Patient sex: F
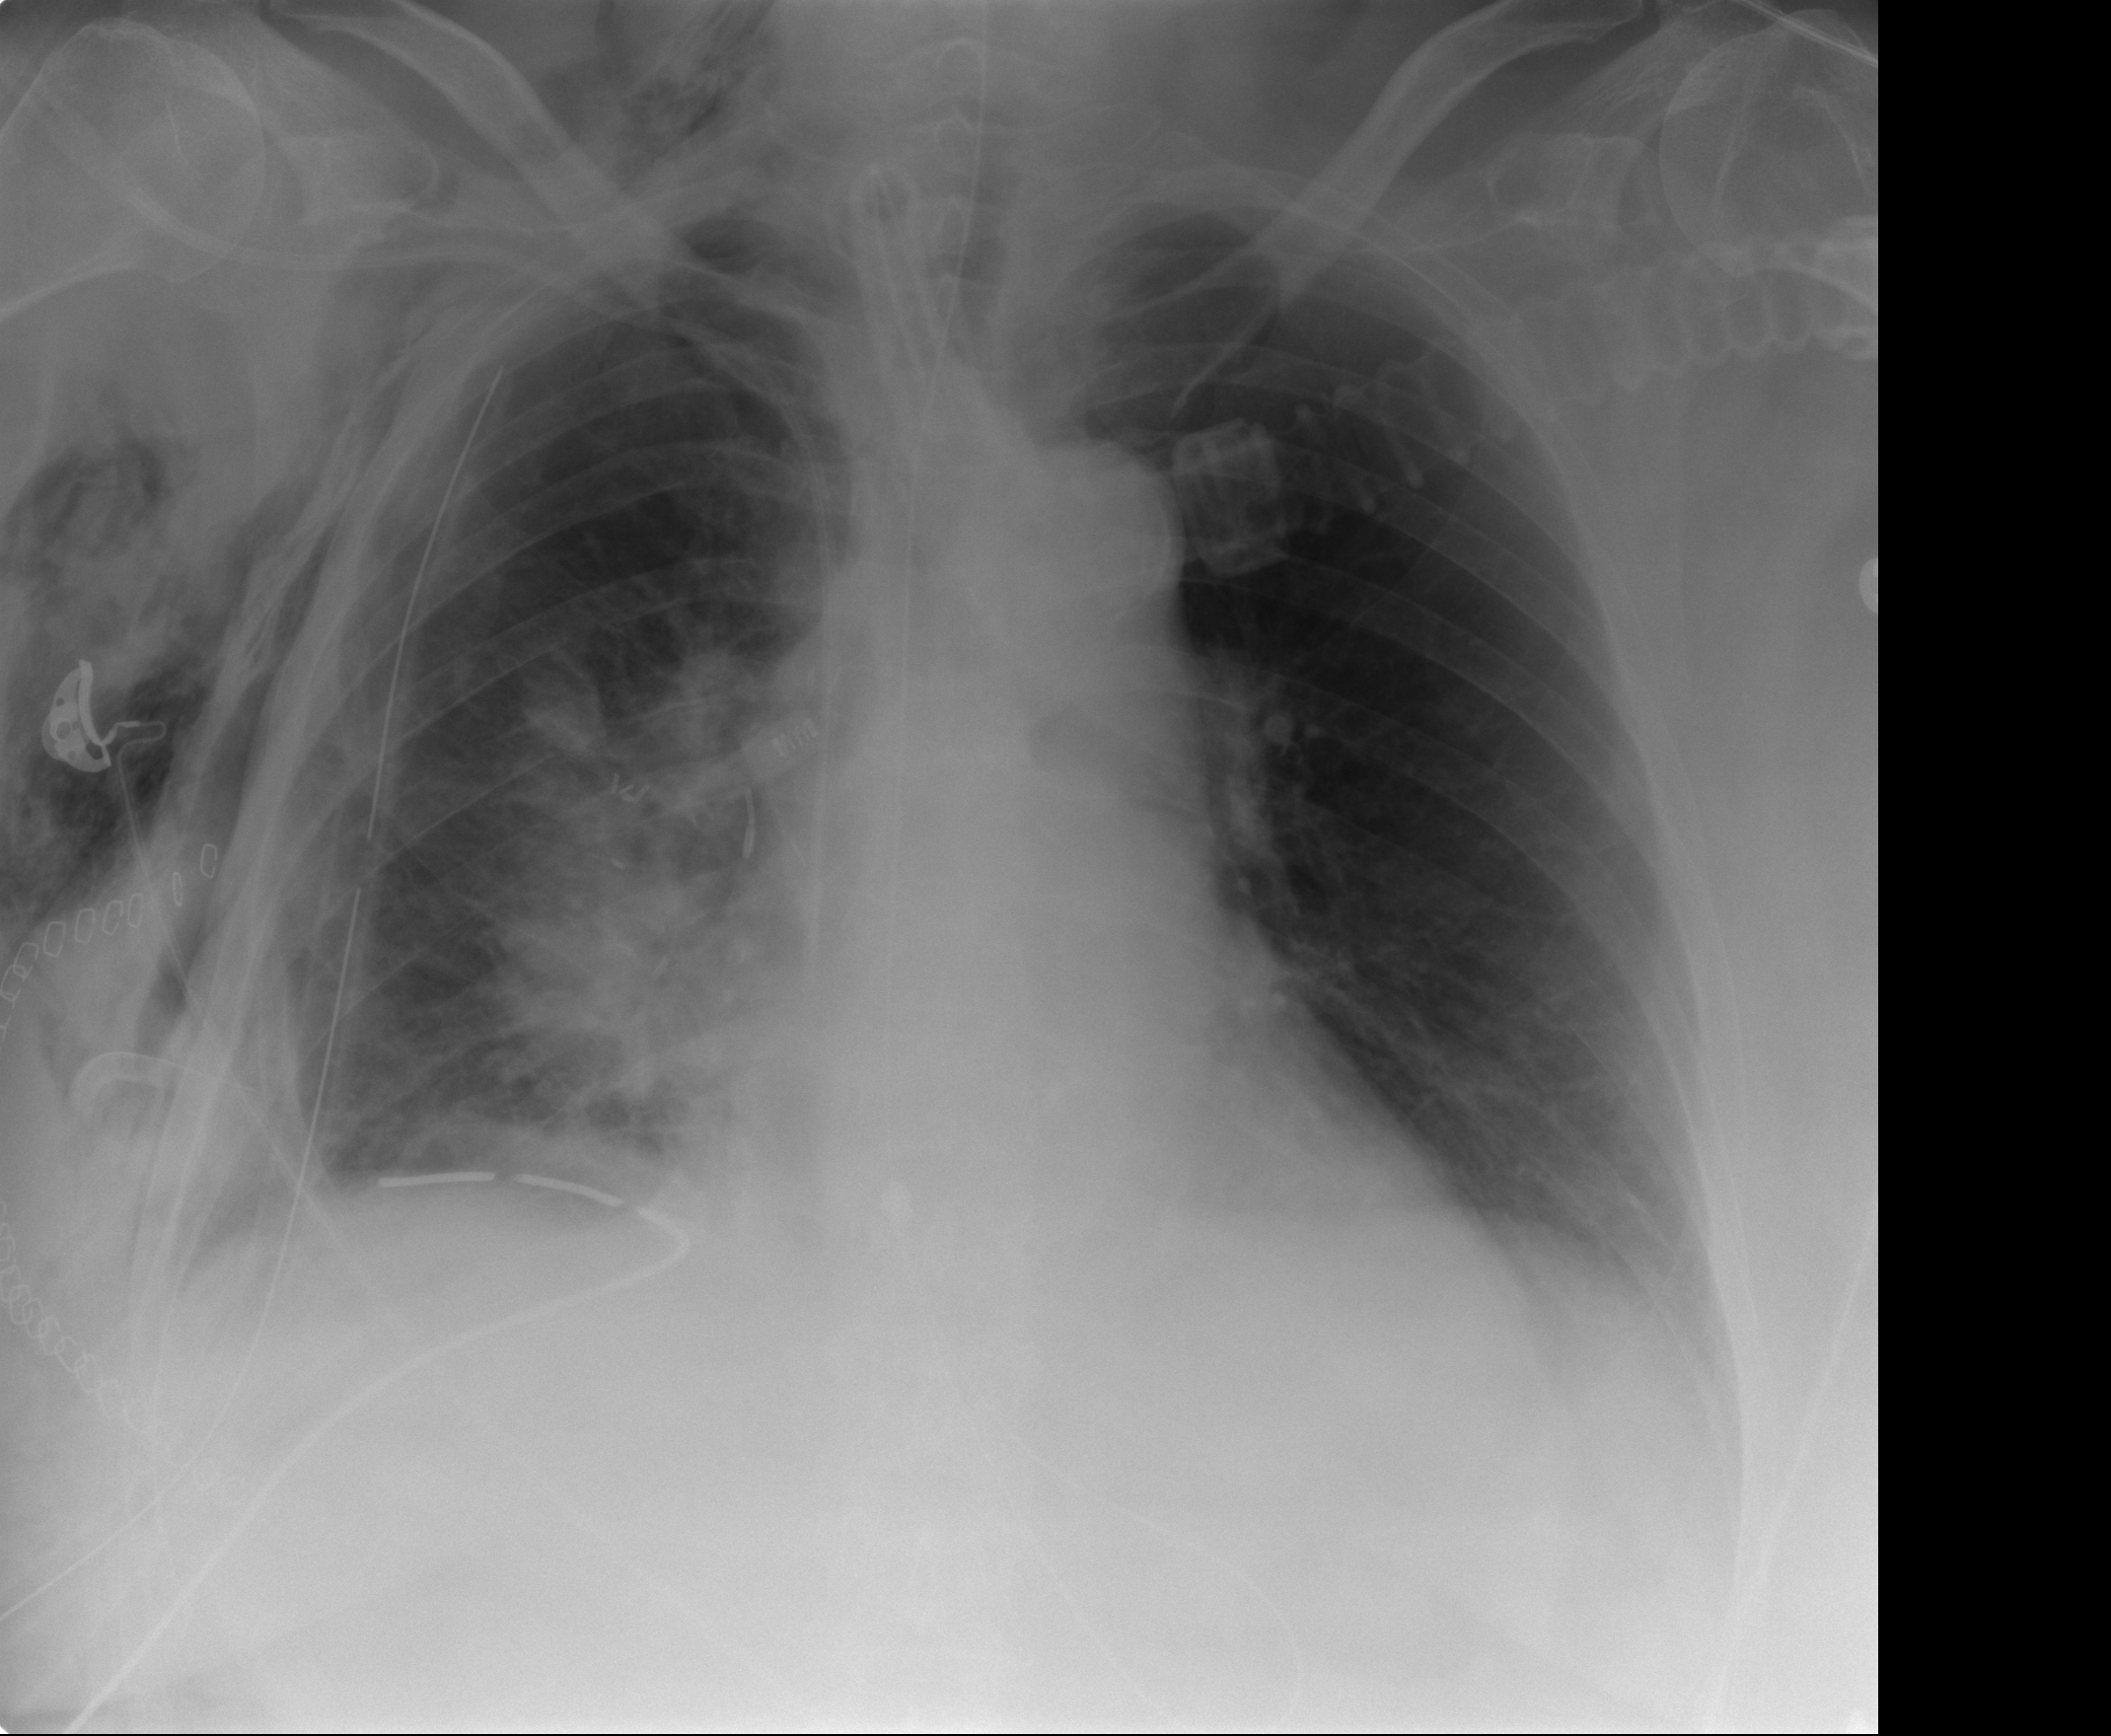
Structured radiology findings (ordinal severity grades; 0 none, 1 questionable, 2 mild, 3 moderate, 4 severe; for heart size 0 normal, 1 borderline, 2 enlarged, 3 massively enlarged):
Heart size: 1
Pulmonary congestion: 1
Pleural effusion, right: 1
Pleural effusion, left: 1
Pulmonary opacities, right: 3
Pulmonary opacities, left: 0
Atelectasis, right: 3
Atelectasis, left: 0